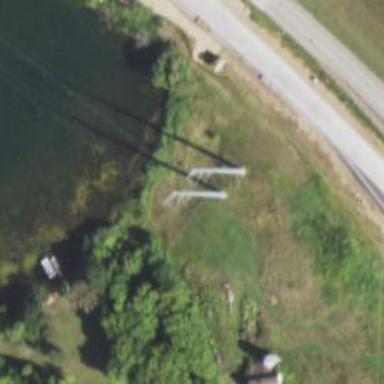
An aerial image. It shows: Power tower.